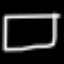
Label: square